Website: home-depot
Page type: address-validator
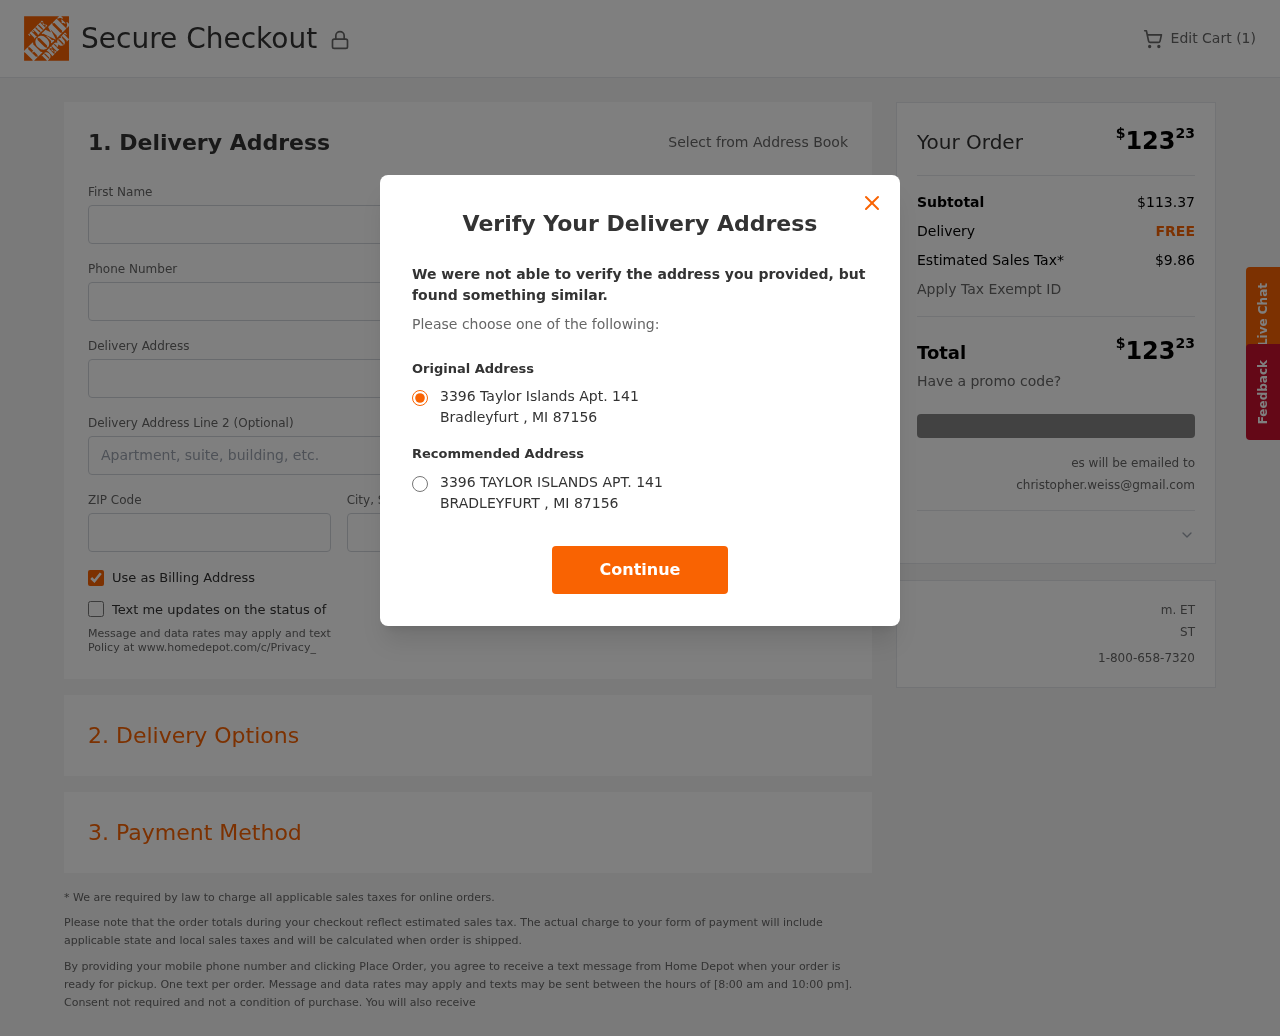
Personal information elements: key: PII_CITY
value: Bradleyfurt
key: PII_EMAIL
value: christopher.weiss@gmail.com
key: PII_POSTCODE
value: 87156
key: PII_STATE_ABBR
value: MI
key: PII_STREET
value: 3396 Taylor Islands Apt. 141
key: PII_FIRSTNAME
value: Christopher
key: PII_LASTNAME
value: Weiss
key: PII_PHONE
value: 4028628116
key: PII_STREET2
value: Apt. 645
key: PII_CITY_STATE
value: Bradleyfurt, MI
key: PII_STREET_ALT
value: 3396 TAYLOR ISLANDS APT. 141
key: PII_CITY_ALT
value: BRADLEYFURT
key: PII_POSTCODE_FULL
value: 87156
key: PII_POSTCODE_NUMERIC
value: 87156
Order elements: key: ORDER_NUM_ITEMS
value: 1
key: ORDER_TOTAL
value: $12323
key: ORDER_SUBTOTAL
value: $113.37
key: ORDER_SHIPPING_COST
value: FREE
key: ORDER_TAX
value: $9.86